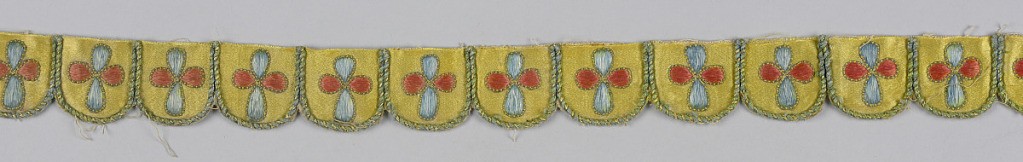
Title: Trimming
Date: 18th century
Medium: silk, paper or linen backing Technique: embroidered
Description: Fragment of an embroidered and scalloped trimming. Yellow satin cut into scallops is edged with green and gold cord and embroidered in the center with a four petal flower head pattern in orange and blue silk thread.